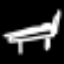
Label: bed